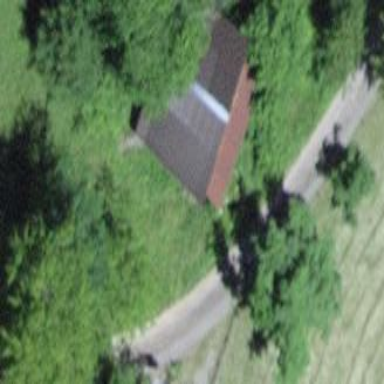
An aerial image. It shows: Rural barn.